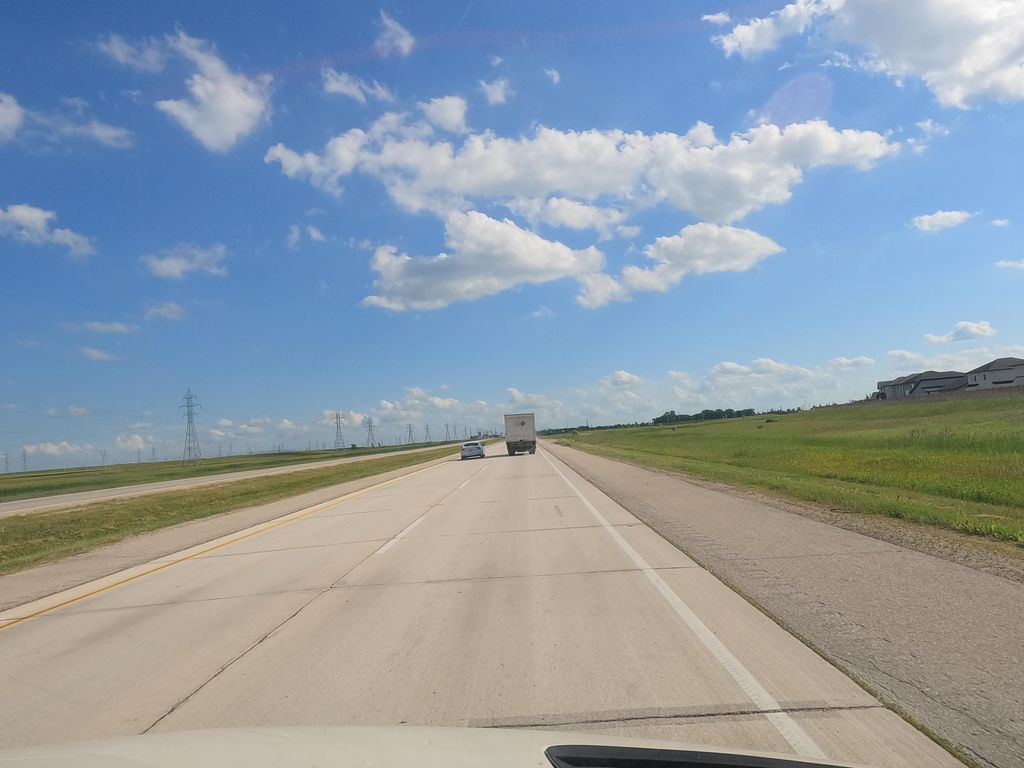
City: winnipeg